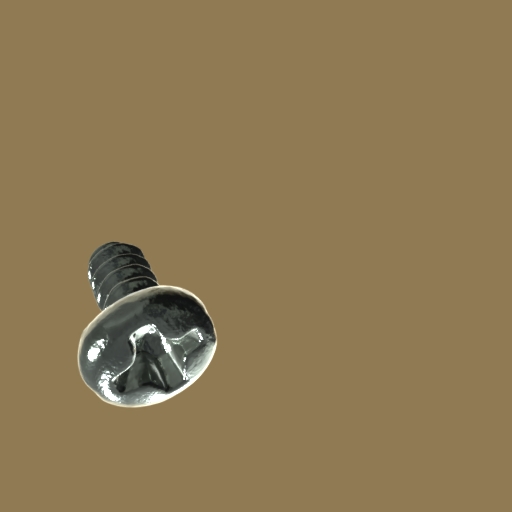
Label: screw